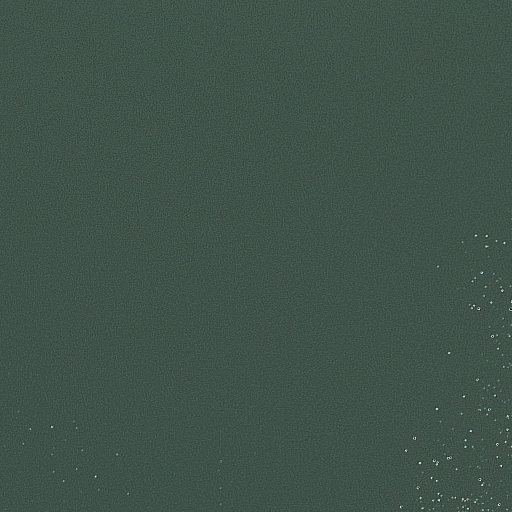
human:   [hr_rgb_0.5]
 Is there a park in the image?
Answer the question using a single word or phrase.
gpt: yes

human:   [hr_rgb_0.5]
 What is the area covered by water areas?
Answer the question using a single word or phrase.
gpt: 10631m2

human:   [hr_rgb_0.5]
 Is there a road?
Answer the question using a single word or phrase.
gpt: no

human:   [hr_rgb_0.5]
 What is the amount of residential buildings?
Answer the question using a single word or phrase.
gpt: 0

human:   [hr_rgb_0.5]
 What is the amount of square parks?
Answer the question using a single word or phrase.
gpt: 0

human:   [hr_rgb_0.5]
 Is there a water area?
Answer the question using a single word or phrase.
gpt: yes

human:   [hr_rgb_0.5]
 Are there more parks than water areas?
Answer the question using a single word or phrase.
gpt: no

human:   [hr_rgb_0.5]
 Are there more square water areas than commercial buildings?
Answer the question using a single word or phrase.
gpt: no

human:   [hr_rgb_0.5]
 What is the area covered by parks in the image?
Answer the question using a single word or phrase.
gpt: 10631m2

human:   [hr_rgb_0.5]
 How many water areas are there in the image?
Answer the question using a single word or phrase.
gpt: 1

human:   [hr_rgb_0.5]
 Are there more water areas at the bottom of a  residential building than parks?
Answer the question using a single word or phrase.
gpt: no

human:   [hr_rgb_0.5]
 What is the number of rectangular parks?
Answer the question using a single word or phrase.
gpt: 1

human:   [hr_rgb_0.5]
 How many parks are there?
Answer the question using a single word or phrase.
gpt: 1

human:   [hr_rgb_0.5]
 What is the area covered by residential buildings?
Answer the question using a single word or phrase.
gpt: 0m2

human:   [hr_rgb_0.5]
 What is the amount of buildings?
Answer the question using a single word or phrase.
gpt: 0

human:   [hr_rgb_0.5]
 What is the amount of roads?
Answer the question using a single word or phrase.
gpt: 0

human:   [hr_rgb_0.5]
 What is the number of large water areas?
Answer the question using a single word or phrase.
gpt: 1

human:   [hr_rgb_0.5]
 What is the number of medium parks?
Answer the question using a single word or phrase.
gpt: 0

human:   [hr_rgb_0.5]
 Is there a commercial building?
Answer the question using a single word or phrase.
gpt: no

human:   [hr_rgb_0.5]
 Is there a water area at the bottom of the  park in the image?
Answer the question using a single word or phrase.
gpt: yes

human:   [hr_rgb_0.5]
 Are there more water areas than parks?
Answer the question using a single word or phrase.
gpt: no

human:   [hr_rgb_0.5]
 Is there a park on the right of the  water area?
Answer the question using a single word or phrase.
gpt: yes

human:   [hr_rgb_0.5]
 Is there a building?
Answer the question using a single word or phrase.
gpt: no

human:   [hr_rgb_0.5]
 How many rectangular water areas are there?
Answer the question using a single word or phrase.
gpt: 1

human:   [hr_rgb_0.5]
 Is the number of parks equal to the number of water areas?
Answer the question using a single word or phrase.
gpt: yes

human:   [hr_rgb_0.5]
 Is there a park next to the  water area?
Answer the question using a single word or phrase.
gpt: yes

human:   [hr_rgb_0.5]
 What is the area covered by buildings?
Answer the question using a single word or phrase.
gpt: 0m2

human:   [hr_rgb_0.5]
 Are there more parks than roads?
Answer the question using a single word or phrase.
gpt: yes

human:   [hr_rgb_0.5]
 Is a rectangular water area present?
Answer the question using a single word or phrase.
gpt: yes

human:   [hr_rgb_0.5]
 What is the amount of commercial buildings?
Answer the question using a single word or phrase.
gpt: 0

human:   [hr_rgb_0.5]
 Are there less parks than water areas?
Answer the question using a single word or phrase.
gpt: no

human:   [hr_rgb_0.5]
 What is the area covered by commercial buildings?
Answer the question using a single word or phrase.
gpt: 0m2

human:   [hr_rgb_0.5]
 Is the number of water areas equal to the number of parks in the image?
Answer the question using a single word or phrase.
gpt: yes

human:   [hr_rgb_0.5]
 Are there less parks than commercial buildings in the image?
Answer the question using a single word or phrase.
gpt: no

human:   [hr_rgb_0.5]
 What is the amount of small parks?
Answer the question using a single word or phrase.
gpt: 0

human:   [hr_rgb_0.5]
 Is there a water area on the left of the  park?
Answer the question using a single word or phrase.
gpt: yes

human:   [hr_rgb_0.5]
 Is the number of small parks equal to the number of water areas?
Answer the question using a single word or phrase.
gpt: no

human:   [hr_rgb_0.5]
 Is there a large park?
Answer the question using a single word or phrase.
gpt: yes

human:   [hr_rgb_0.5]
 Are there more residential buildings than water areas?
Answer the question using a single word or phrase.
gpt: no

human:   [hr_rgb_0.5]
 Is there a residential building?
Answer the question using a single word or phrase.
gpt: no

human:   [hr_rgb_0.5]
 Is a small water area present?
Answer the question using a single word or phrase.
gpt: no

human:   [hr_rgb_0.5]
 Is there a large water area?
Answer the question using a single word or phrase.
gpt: yes

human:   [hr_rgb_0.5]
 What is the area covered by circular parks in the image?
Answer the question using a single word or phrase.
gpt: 0m2

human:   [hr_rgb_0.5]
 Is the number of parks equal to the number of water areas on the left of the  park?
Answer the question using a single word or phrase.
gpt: yes

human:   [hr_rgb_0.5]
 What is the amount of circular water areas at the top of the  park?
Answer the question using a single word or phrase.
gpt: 0

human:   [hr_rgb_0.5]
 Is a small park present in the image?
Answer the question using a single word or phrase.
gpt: no

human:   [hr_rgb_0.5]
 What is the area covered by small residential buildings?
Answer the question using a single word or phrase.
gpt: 0m2

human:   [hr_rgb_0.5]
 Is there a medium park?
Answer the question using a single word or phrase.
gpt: no

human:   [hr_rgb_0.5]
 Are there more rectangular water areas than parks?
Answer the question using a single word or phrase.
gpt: no

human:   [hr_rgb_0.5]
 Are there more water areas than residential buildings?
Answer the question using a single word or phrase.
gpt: yes

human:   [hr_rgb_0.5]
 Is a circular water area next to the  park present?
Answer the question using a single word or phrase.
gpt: no

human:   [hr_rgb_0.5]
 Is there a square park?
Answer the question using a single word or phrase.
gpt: no

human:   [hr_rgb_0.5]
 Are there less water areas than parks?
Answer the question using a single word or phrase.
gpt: no

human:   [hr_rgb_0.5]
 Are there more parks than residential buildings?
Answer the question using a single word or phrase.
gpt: yes

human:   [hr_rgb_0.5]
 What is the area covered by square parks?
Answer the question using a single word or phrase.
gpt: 0m2

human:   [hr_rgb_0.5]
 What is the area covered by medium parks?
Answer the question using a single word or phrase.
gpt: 0m2

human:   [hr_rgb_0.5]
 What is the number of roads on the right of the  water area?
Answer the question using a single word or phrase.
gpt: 0

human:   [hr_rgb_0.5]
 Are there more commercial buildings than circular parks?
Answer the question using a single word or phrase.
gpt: no

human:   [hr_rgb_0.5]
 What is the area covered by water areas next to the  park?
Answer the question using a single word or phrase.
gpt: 10631m2

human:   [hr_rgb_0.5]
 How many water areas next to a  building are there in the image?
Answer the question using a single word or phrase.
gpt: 0

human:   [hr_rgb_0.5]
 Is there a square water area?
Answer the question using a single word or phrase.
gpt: no

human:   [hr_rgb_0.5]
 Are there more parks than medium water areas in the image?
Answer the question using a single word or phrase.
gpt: yes

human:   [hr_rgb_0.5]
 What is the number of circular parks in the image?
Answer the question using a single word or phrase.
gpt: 0

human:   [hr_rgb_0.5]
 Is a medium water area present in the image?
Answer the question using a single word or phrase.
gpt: no